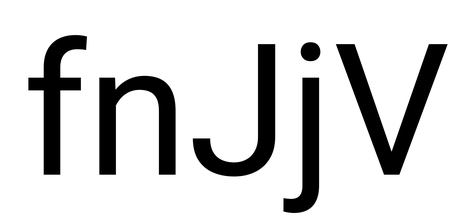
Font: Roboto_Regular